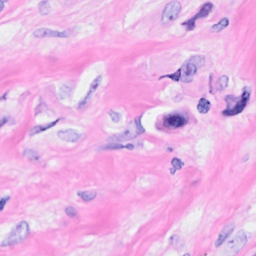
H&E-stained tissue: Breast